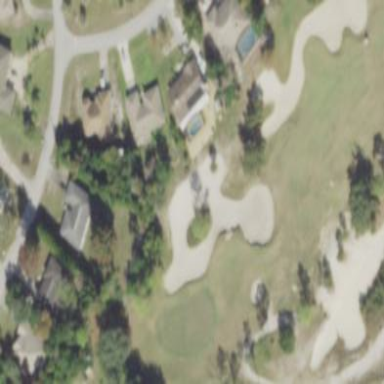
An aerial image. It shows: Golf bunker filled with natural sand.